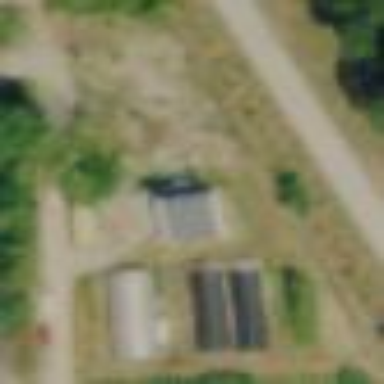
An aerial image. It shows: Farmyard area.